Question: Is it possible to do
'''
alter session set current_schema=MySchema;
'''
inside a package?
Our asp.net web application call Oracle packages. We'd like to connect to database with an Oracle user that is not the owner of MySchema. For that, we grant execute permissions on Other_User to package MyPackage.
Example:
'''
grant execute on MySchema.MyPackage to Other_User
'''
But when web app connects to Oracle and try to execute the stored procedures of MyPackage, it gets errors because tables don't belong to Other_User.
One way to avoid errors is creating synonyms, but we would prefere to use
'''
alter session set current_schema=MySchema;
'''
if possible, inside the package.
EDIT: When trying to put "alter session" in package:

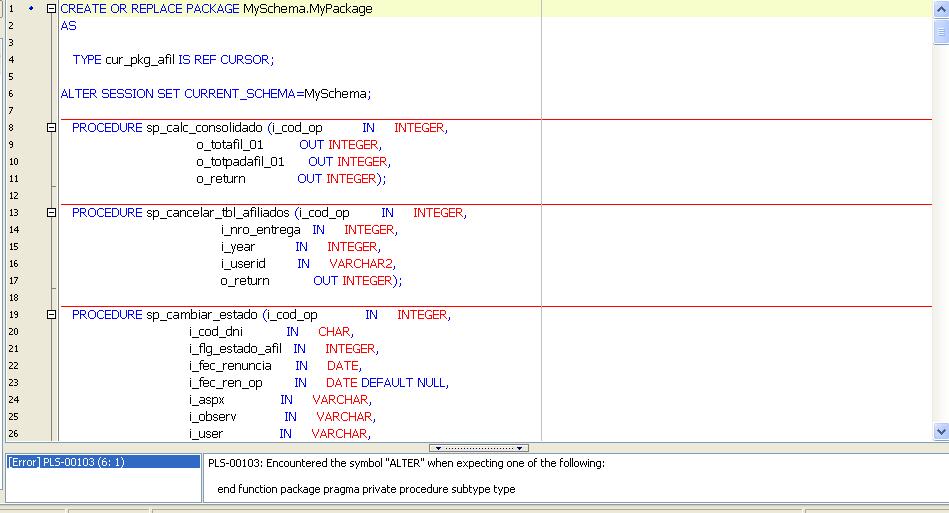
Answer: You cannot use DDL statements (which 'ALTER SESSION' is) directly in PL/SQL.
You need to use an 'EXECUTE IMMEDIATE':
'''
execute immediate 'alter session set current_schema=MySchema';
'''